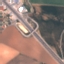
Label: Highway